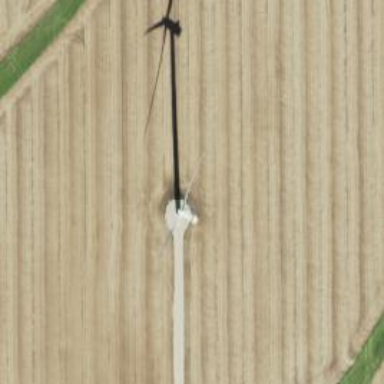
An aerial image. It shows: Wind generator of the horizontal axis type made by Vestas.